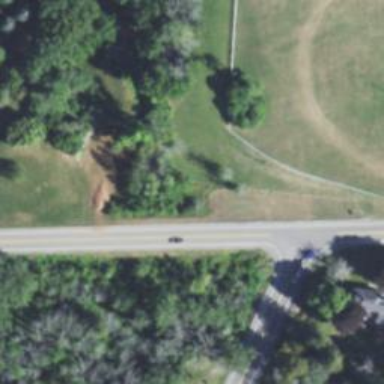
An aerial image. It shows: Culvert tunnel.